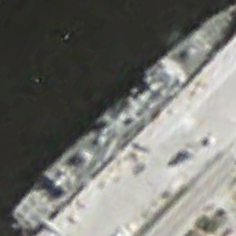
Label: cruiser